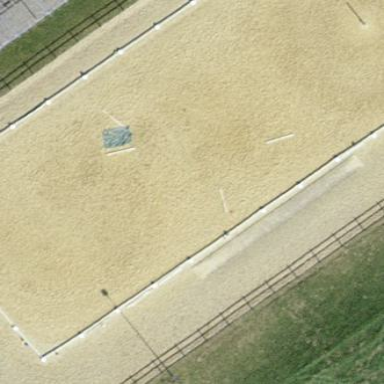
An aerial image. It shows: Equestrian pitch used for leisure and sports activities.